八年级 · 解析几何
如图, $C$ 为线段 $A E$ 上一动点 (不与点 $A, E$ 重合), 在 $A E$ 同侧分别作等边 $\triangle A B C$ 和等边 $\triangle C D E$, $A D$ 与 $B E$ 交于点 $O, A D$ 与 $B C$ 交于点 $P, B E$ 与 $C D$ 交于点 $Q$, 连接 $P Q$. 则下列结论:
(1) $A D=B E ;$
(2) $P Q / / A E$
(3) $A P=B Q$;
(4) $D E=D P$;
(5) $\angle A O B=60^{\circ}$.

其中正确的是 $(\quad)$

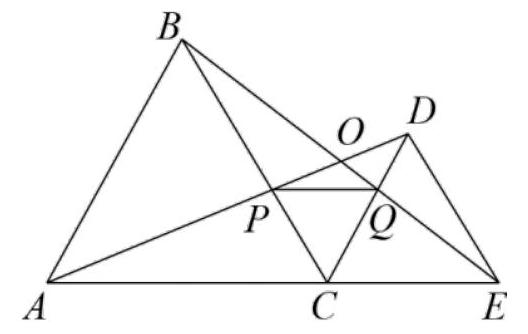
(1)(2)(3)(4)(5)
B. (1)(2) (3)
C. (1)(2)(3)
D. (1)(2)(3)(5)
答案: D